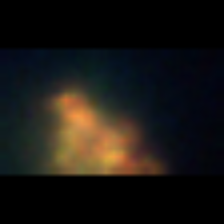
Taxon: Unknown_detritus
Group: Unknown